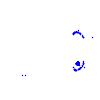
Particle: pion